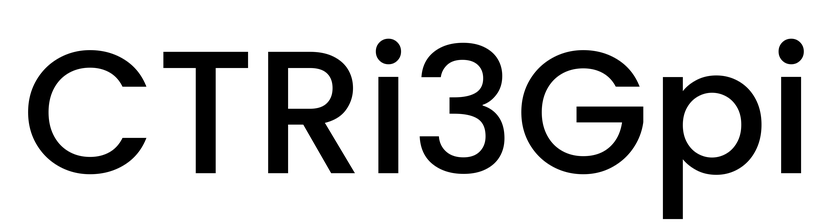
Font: Poppins-Medium